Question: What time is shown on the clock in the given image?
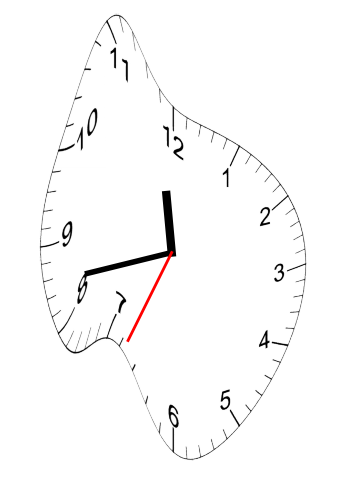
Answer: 11:42:34